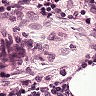
Metastatic tissue present: no